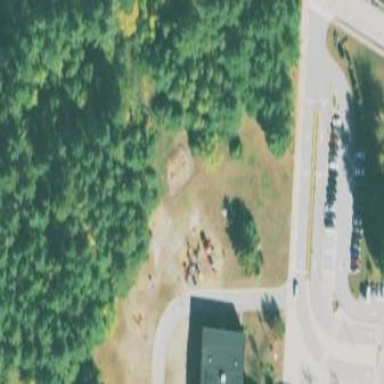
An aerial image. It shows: Playground area for leisure activities on the land.